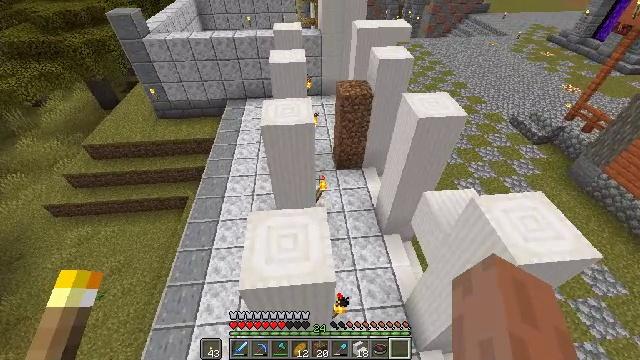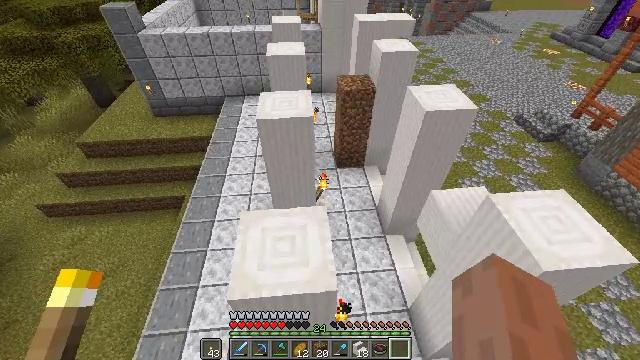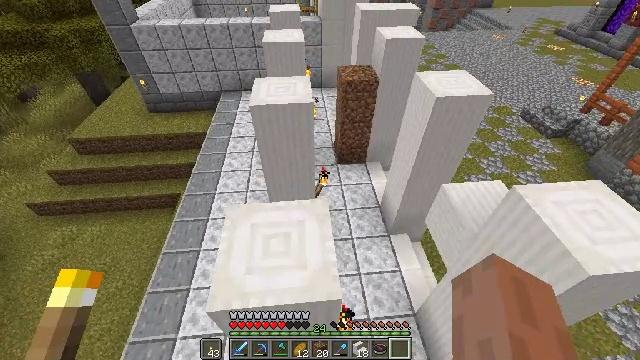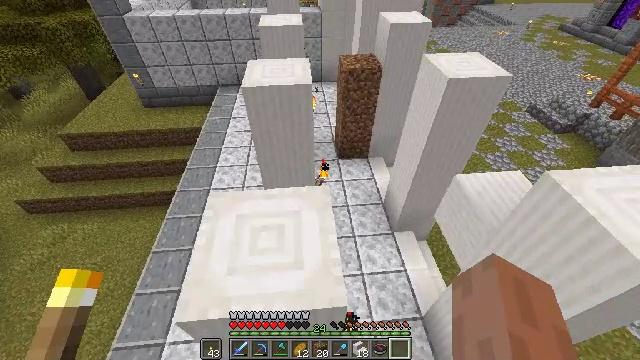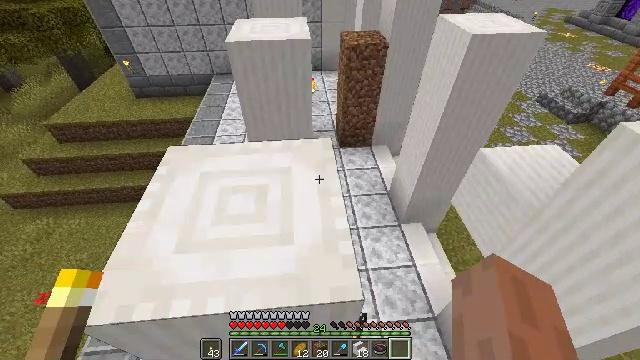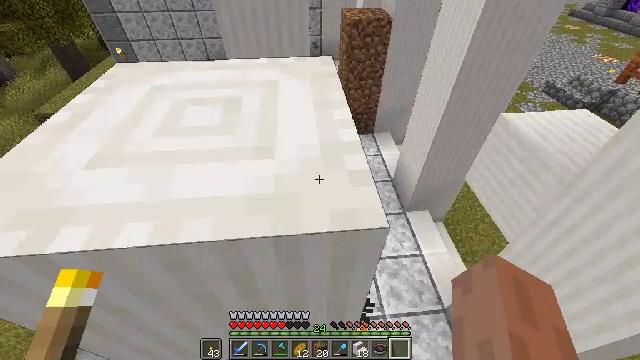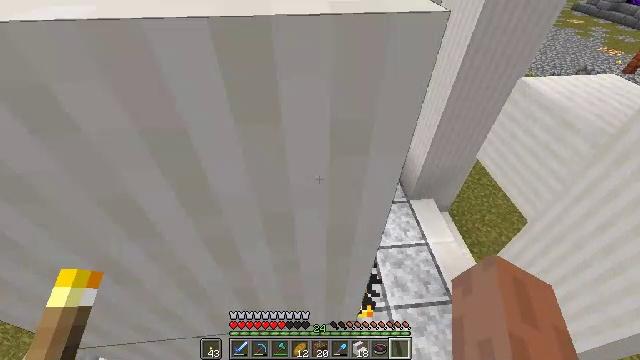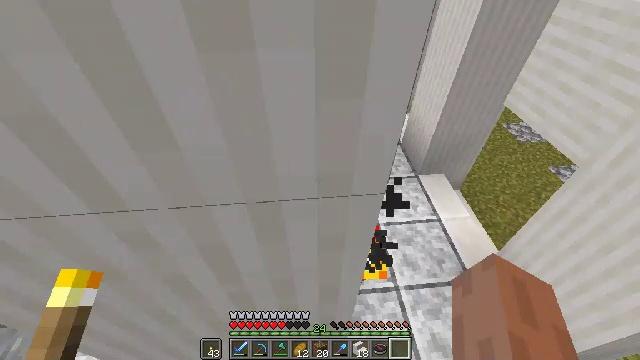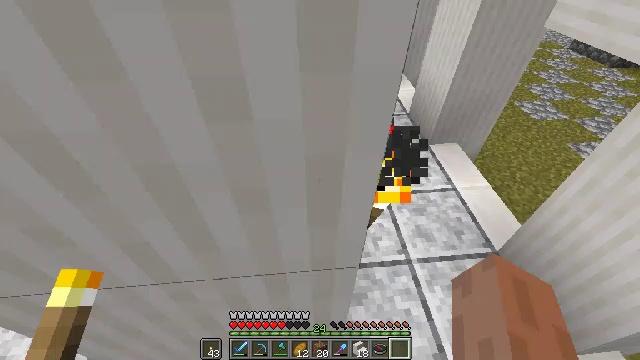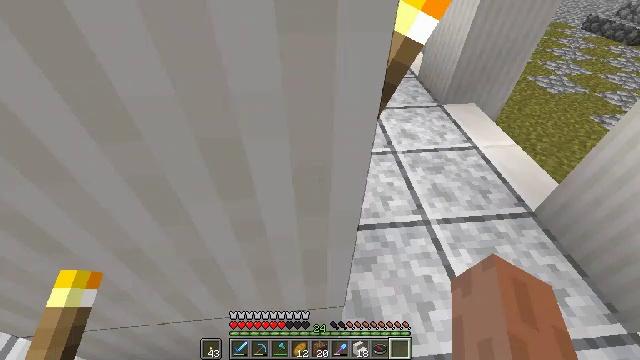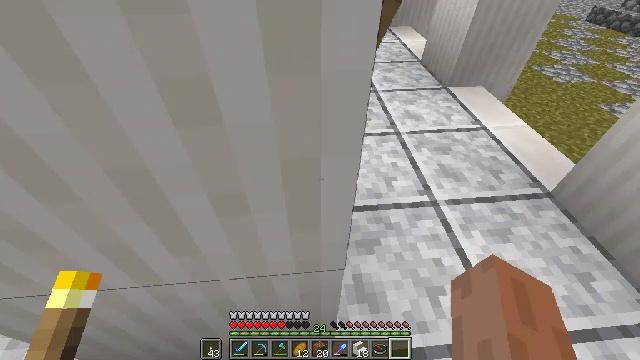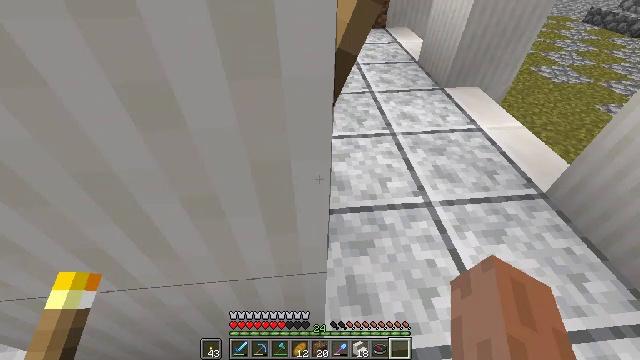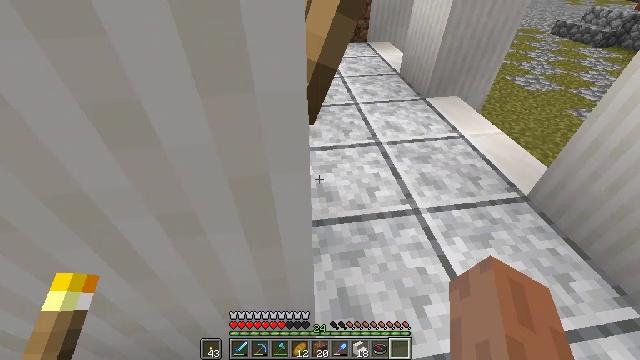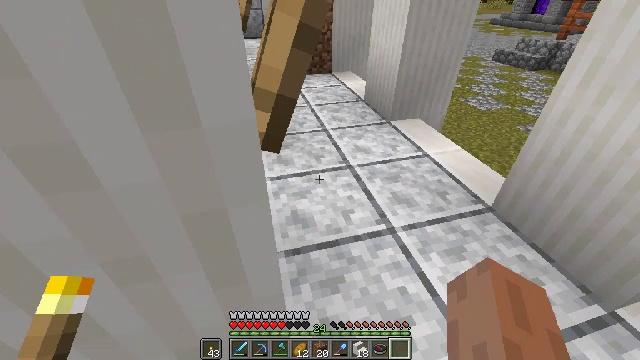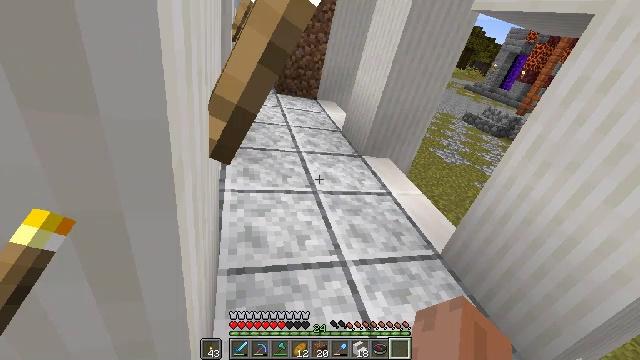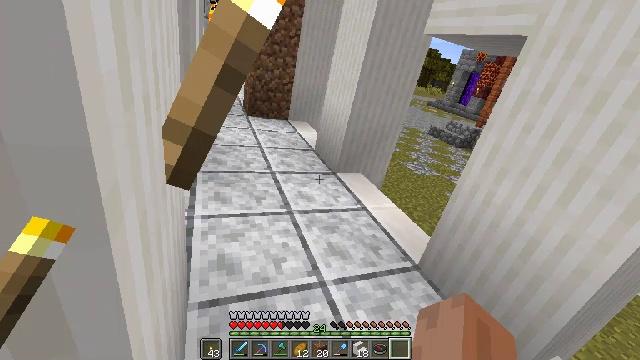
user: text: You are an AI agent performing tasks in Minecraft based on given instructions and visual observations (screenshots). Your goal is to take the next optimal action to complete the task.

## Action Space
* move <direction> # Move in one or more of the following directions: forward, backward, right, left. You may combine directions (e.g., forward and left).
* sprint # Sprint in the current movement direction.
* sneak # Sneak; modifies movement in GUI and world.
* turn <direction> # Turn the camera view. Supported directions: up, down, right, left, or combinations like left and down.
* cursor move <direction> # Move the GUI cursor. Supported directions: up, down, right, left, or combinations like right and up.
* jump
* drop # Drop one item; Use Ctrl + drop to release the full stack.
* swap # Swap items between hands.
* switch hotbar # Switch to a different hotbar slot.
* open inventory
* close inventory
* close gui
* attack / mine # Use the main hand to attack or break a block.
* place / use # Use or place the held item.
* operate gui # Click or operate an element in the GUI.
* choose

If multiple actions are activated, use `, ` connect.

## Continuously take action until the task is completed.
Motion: motion action
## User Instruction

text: Get the quartz pillar into your inventory.
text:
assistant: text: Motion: move forward
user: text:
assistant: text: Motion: move forward
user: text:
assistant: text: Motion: move forward
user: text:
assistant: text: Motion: move forward
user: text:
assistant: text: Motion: move forward
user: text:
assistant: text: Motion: move forward
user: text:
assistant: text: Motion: move forward
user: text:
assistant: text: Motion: move forward
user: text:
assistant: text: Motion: move forward
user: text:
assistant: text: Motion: move forward
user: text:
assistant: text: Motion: move forward
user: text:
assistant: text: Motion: move forward, turn right and up
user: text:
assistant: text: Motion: move forward, turn right and up
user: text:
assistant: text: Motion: move forward, turn right and up
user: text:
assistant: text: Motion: move forward, turn right and up
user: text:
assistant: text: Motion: move forward, turn right and up
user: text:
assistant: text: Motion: move forward, turn right and up
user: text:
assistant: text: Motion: move forward, turn right and up
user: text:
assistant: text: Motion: move forward, turn right and up
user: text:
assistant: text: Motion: move forward, turn right and up
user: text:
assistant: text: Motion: turn right and up
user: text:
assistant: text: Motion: turn right and up
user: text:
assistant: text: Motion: turn up, switch to hotbar 2
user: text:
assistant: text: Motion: turn up, switch to hotbar 2
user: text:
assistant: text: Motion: turn up, switch to hotbar 2
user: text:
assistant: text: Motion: turn up, switch to hotbar 2
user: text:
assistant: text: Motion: turn right and up
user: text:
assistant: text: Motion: turn up
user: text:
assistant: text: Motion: turn up
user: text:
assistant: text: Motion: attack / mine